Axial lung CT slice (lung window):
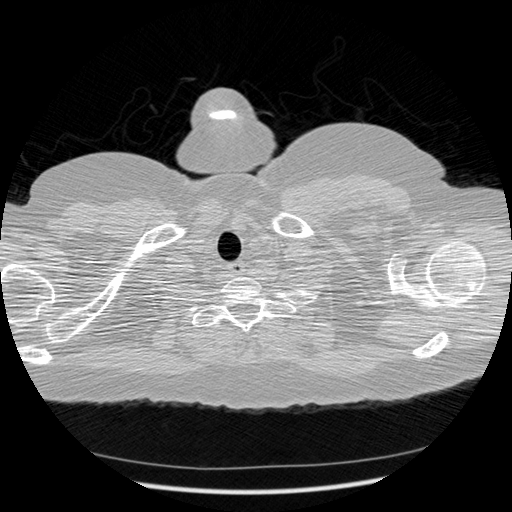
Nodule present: no